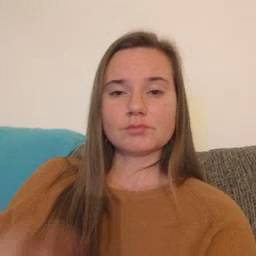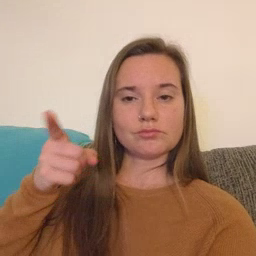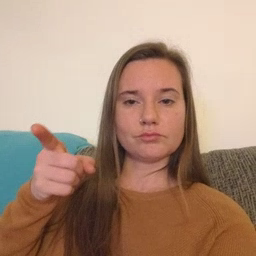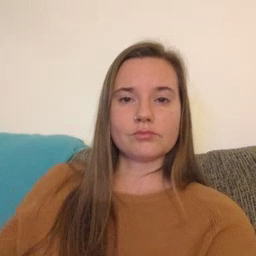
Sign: hesheit